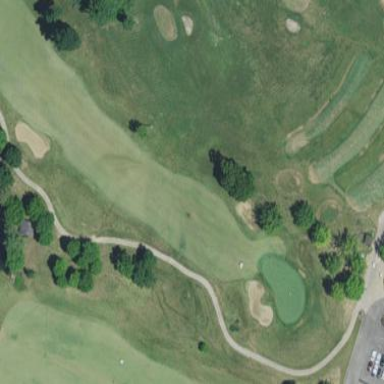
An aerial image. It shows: Golf fairway surrounded by grass.